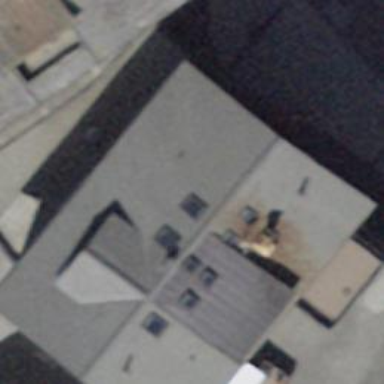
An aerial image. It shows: Cafe located in building.